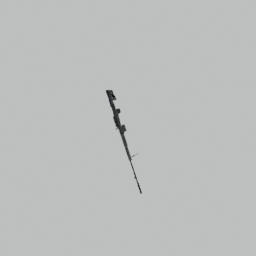
Label: tools